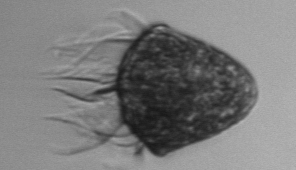
Label: Pelagostrobilidium